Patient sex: M
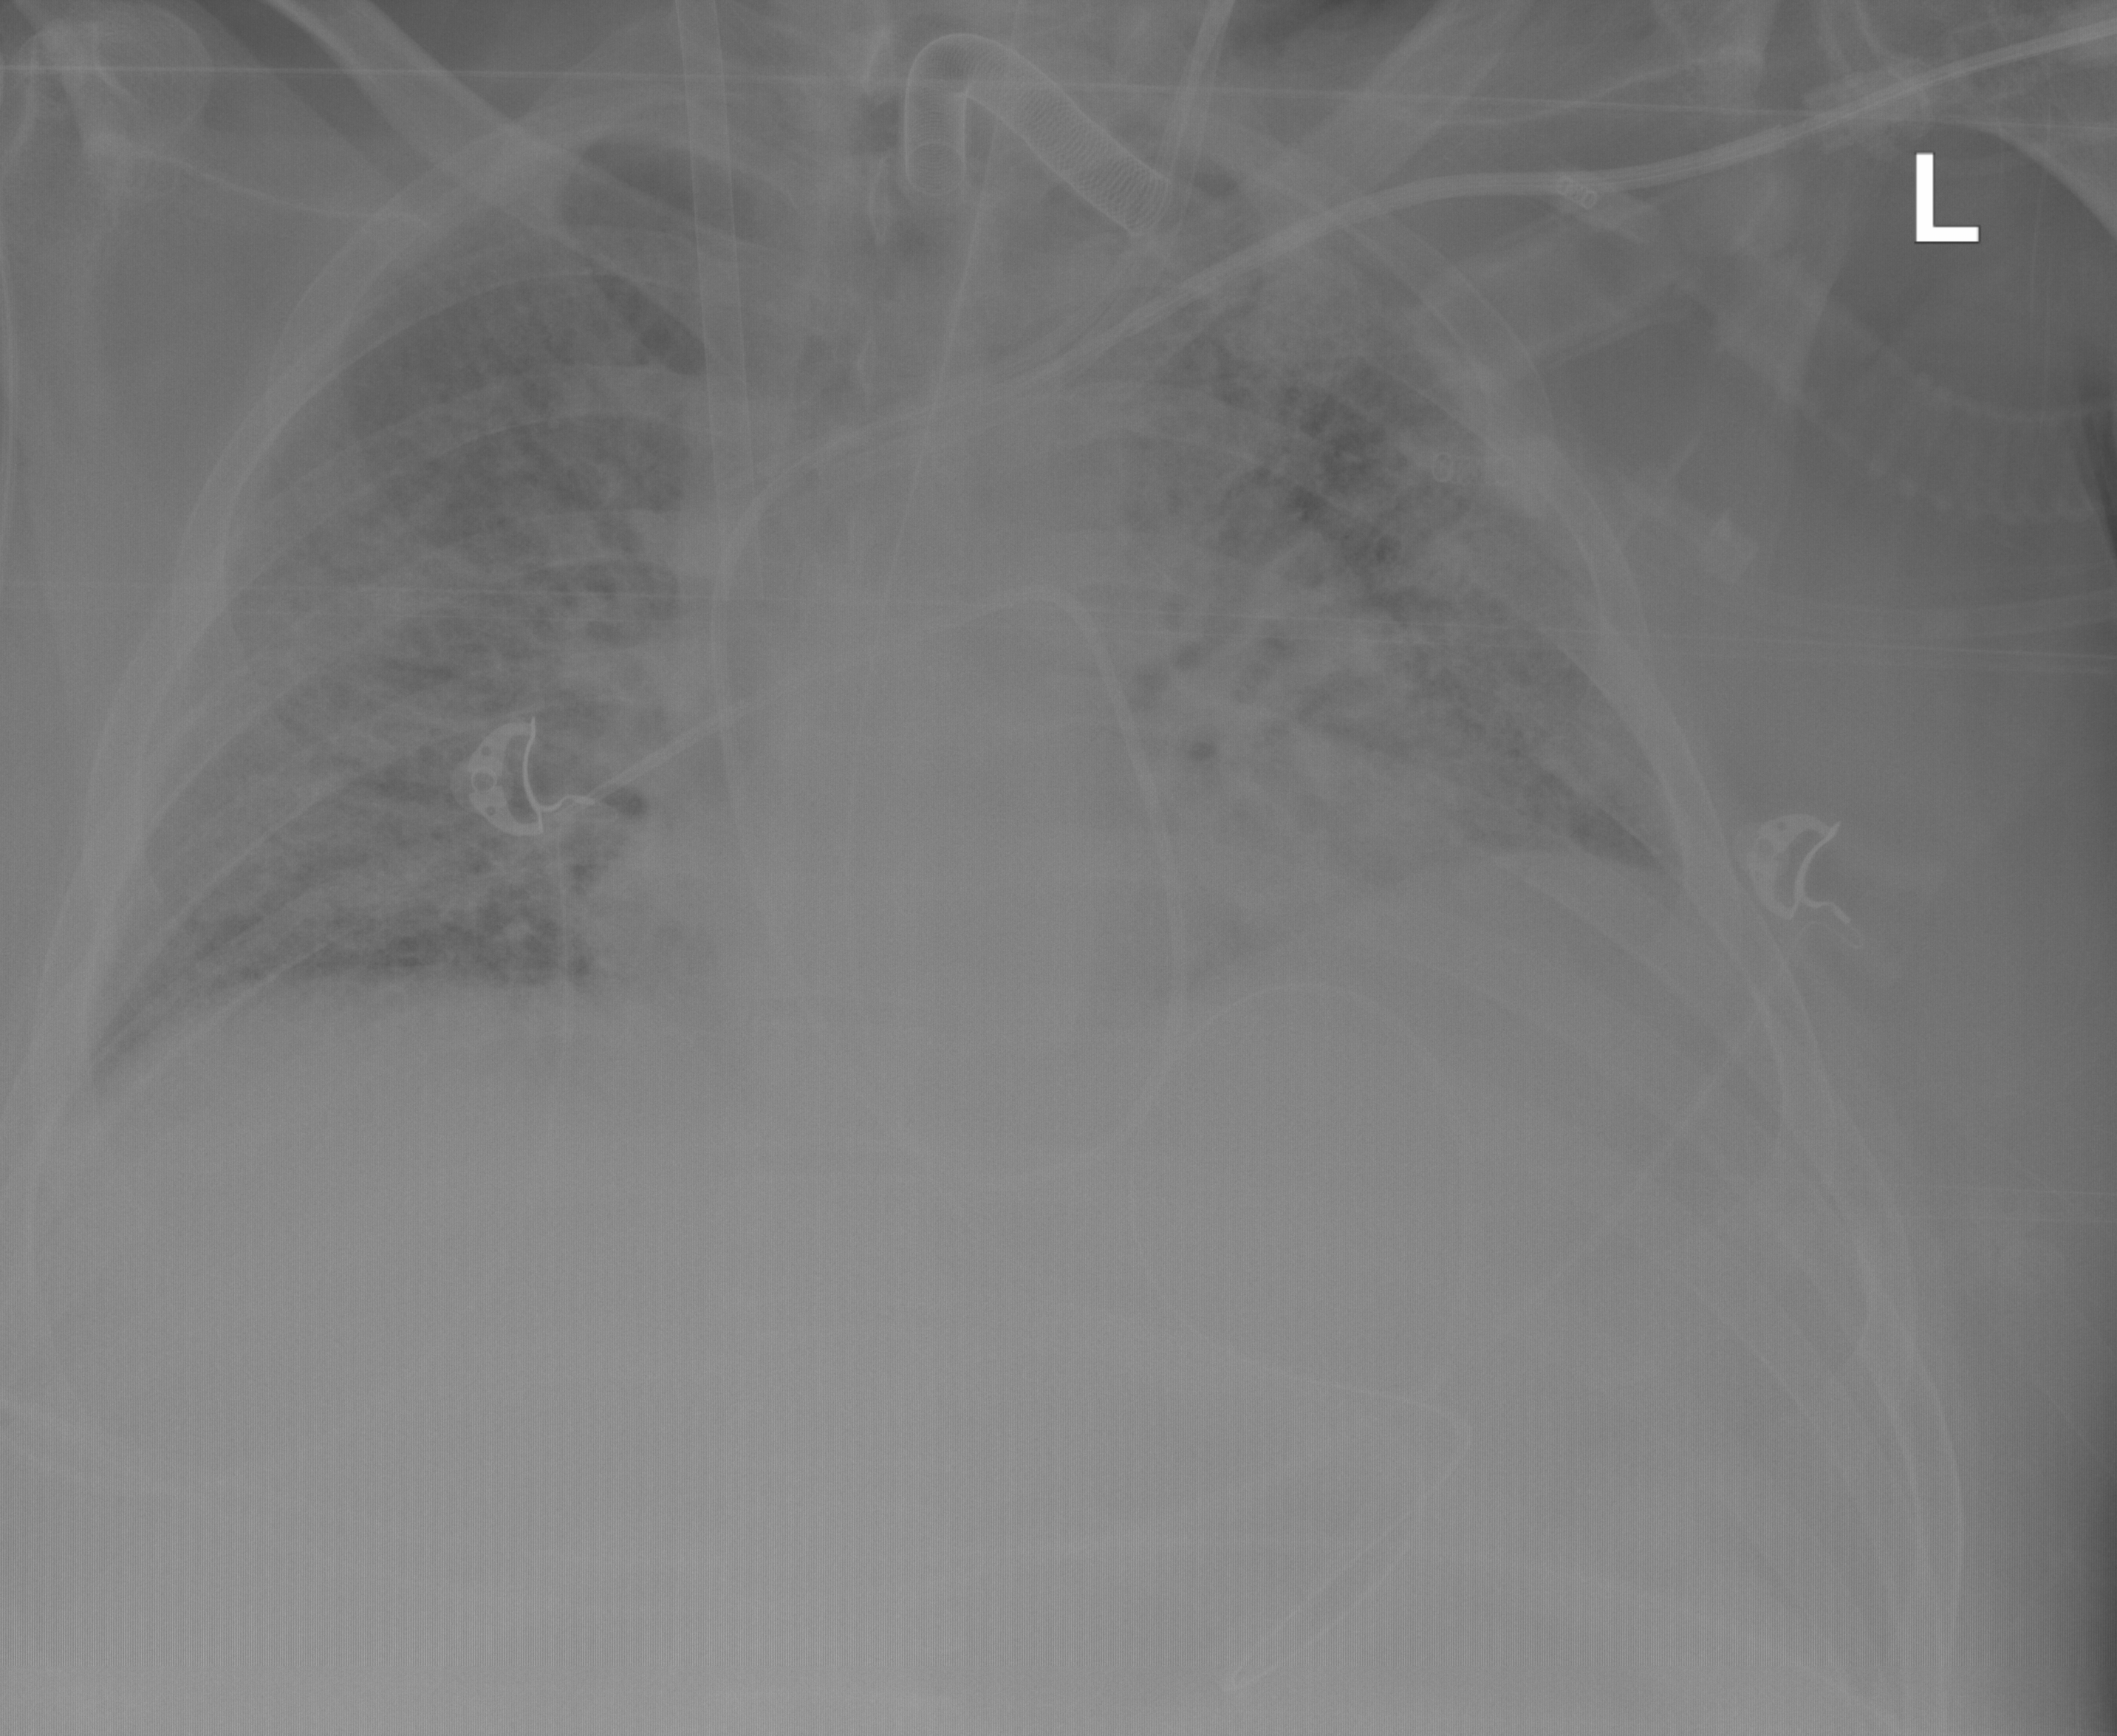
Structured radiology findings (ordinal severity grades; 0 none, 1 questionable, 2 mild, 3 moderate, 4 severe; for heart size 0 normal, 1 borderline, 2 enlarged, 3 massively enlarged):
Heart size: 2
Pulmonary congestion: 4
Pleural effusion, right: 0
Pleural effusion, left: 0
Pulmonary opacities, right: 3
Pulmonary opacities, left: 3
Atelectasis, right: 3
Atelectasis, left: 3